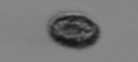
Label: Pseudochattonella_farcimen